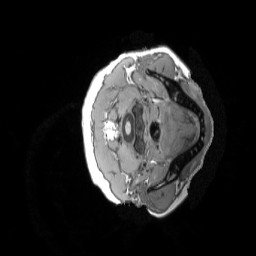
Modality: T1w
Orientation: axial
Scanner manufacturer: siemens
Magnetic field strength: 3 T
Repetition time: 2.3 s
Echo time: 0.0033 s